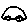
Label: car